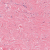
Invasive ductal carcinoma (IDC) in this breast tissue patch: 0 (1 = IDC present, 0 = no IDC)